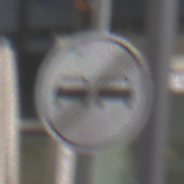
Verkehrszeichen: EndeUeberholverbot
Umgebung: Outdoor, Urban
Tageszeit: Midday
Wetter: Overcast
Licht: Natural
Jahreszeit: NotSpecified
Kontrast: LowContrast